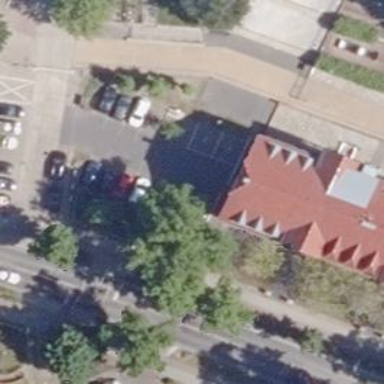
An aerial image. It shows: Normal parking space available at the amenity.